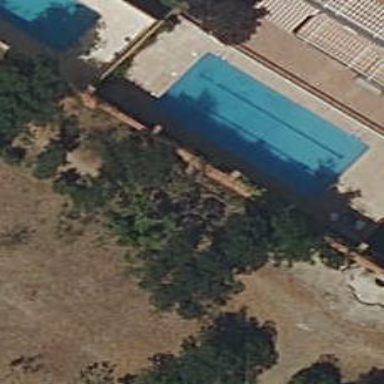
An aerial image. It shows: Swimming pool located in leisure land.